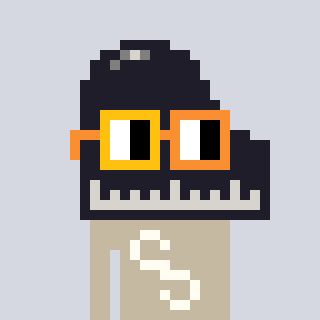
a pixel art character with square yellow and orange glasses, a piano-shaped head and a bege-colored body on a cool background